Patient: sex M, age 45
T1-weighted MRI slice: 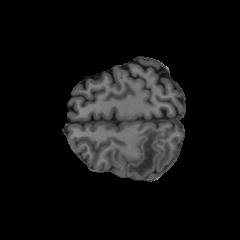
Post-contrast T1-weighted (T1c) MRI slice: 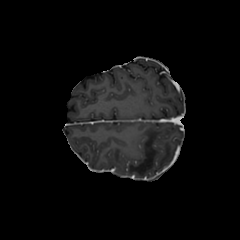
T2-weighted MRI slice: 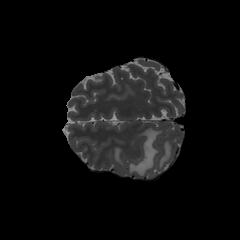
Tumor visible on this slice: yes
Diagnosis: Astrocytoma, IDH-wildtype
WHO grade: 2